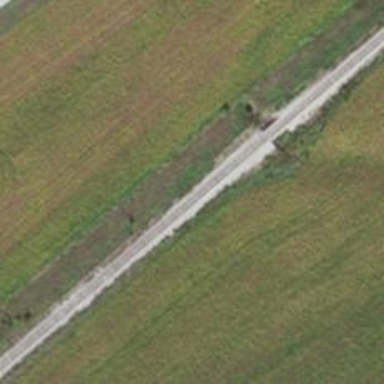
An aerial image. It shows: Railway track.